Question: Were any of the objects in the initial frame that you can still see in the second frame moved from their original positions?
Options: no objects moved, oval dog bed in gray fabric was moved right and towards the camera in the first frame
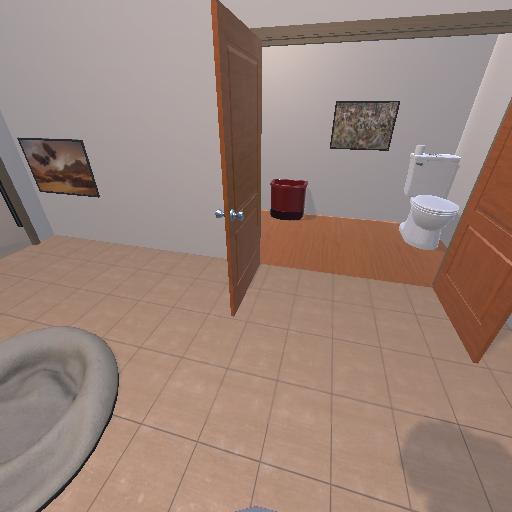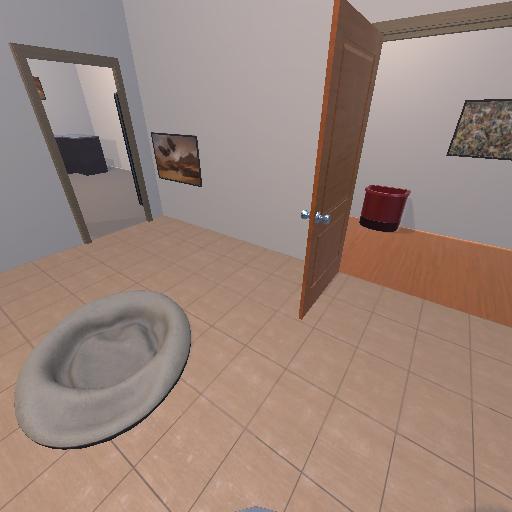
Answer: no objects moved